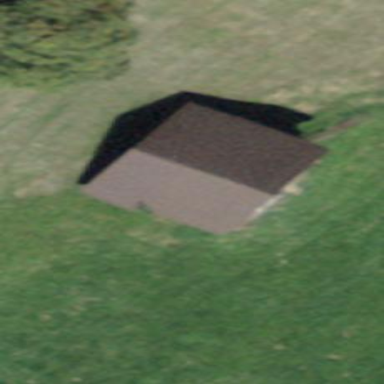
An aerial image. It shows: Rural barn.